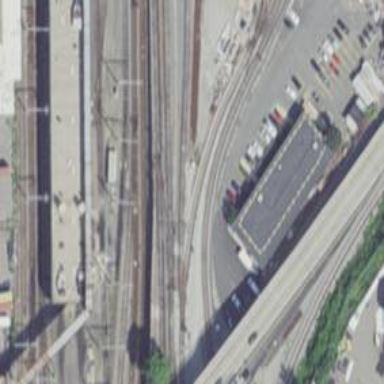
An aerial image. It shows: Yard area with electrified rail tracks.